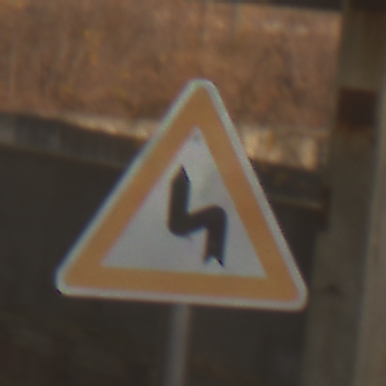
Verkehrszeichen: DoppelkurveZunaechstLinks
Umgebung: Roofed, Suburban
Tageszeit: SunriseSunset
Wetter: Clear
Licht: Natural
Jahreszeit: NotSpecified
Kontrast: MediumContrast